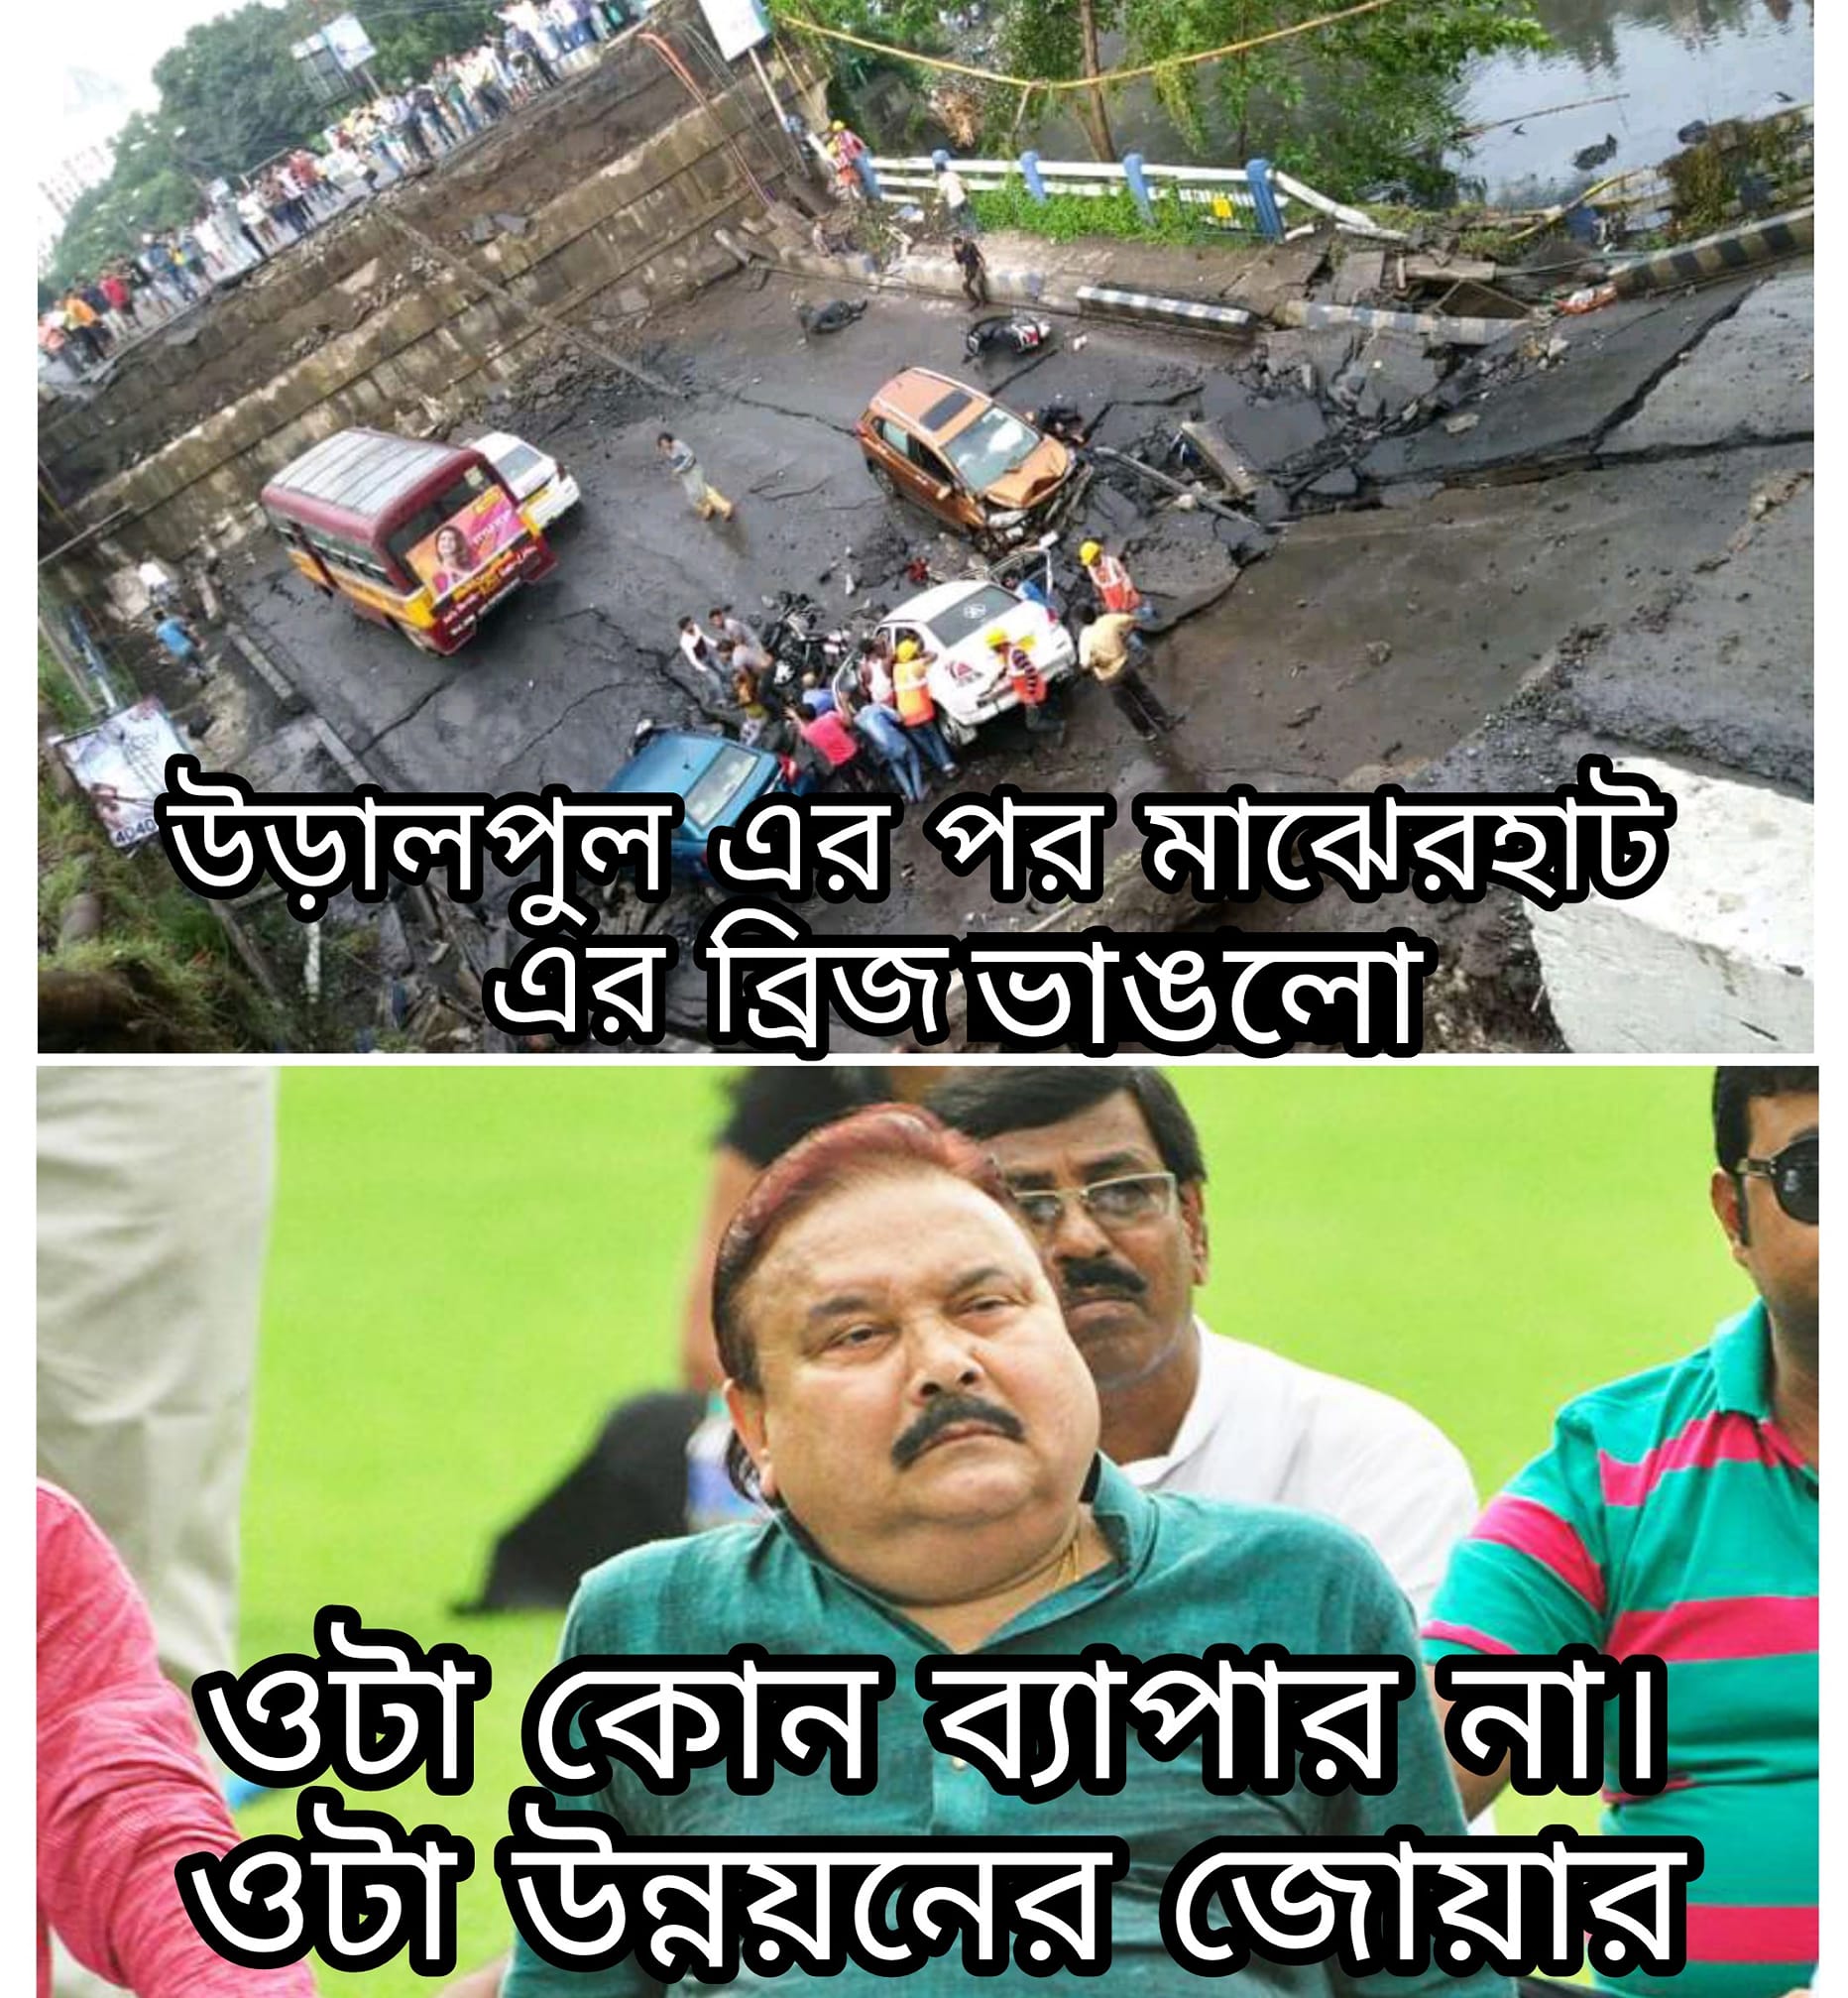
Caption: উড়ালপুল এর পর মাঝেরহাট এর ব্রিজ ভাঙলো    ওটা কোন ব্যাপার না ।  ওটা উন্নয়নের জোয়ার
Label: hate